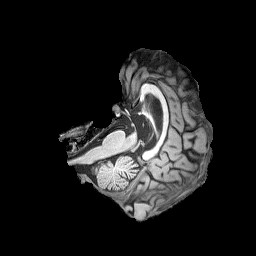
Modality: T1w
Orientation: axial
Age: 71
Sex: female
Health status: healthy